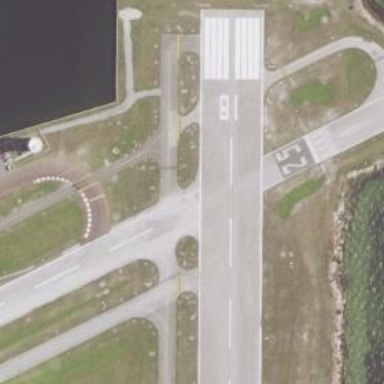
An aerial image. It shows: Image of taxiway at airport.